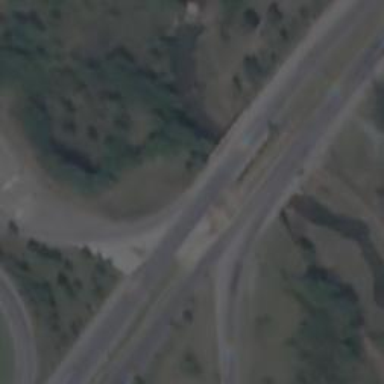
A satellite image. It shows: Trunk highway.